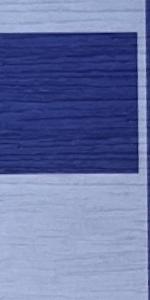
Label: Empty